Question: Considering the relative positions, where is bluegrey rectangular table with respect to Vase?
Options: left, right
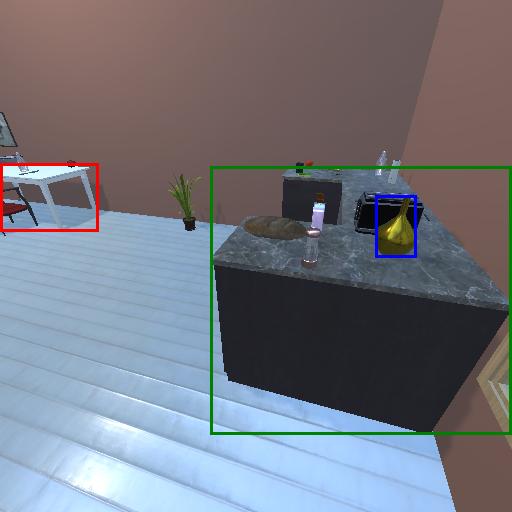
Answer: left